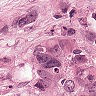
Metastatic tissue present: yes